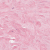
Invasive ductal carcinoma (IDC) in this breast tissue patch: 0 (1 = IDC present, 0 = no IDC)